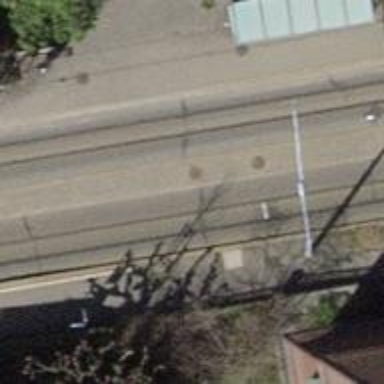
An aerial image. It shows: Tram stop with stop position for public transport.